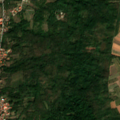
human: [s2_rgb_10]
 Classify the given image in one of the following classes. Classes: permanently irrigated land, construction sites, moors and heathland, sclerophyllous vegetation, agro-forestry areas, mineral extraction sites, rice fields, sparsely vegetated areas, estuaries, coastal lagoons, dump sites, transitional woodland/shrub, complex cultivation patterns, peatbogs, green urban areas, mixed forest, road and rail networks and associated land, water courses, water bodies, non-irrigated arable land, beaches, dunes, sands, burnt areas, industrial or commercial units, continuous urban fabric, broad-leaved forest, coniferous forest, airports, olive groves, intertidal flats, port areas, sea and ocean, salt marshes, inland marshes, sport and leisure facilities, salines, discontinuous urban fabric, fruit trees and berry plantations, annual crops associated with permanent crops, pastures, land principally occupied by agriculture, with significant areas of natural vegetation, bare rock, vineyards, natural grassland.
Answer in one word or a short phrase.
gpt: discontinuous urban fabric, non-irrigated arable land, complex cultivation patterns, broad-leaved forest, transitional woodland/shrub